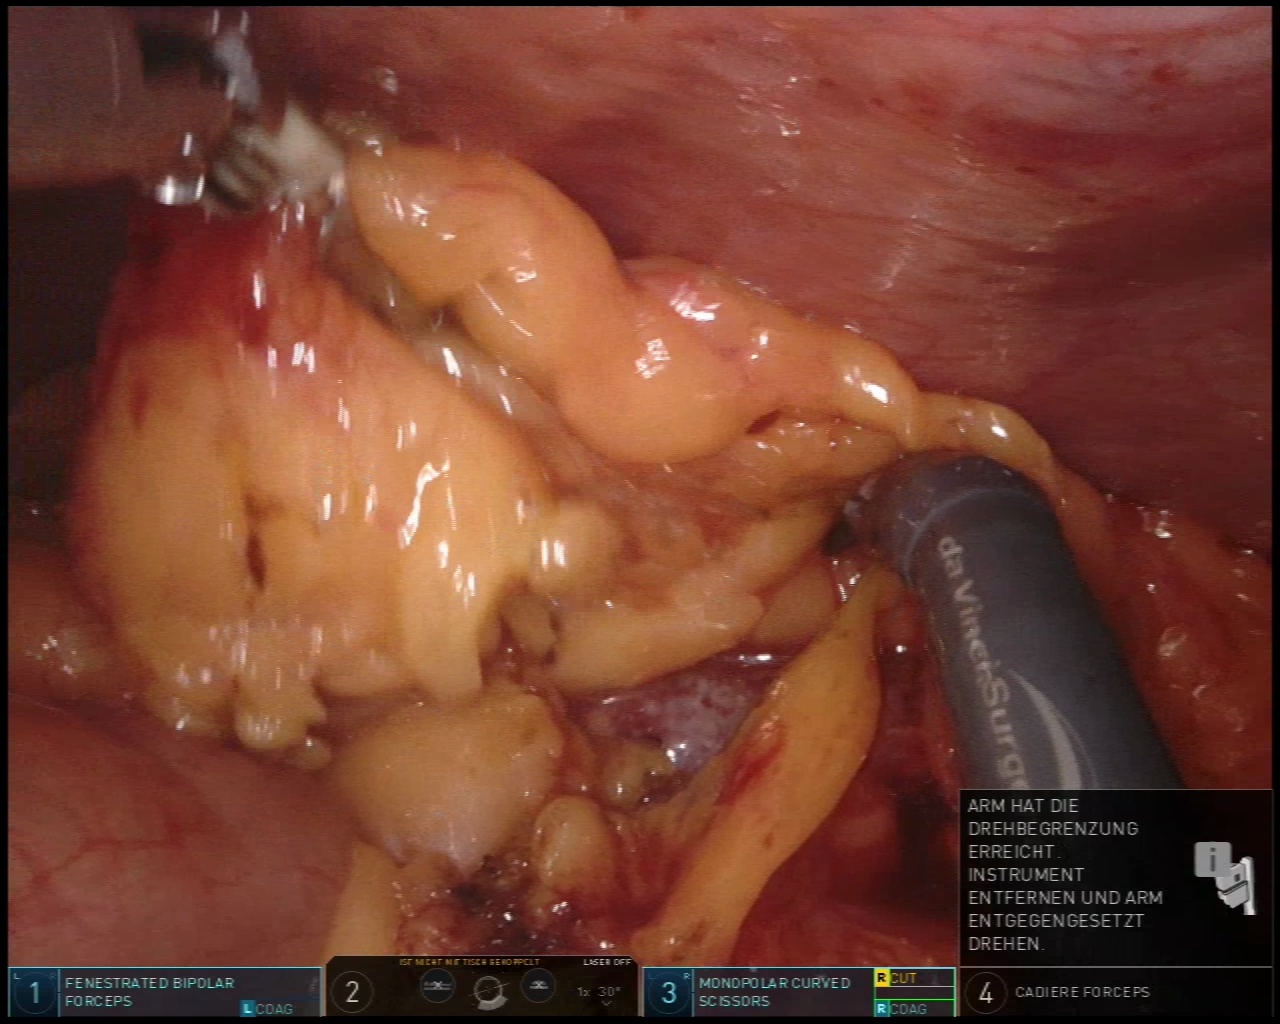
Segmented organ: spleen
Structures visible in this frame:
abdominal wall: yes
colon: yes
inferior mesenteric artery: no
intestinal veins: no
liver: no
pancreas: no
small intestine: no
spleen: yes
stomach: no
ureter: no
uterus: no
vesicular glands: no